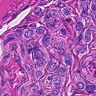
Metastatic tissue present: yes